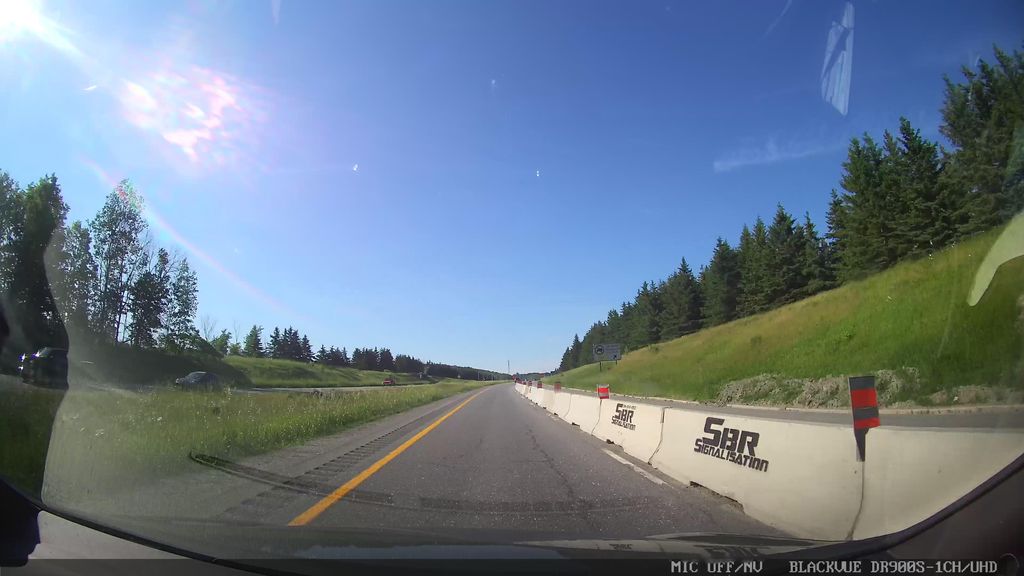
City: ottawa-gatineau